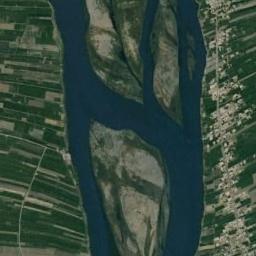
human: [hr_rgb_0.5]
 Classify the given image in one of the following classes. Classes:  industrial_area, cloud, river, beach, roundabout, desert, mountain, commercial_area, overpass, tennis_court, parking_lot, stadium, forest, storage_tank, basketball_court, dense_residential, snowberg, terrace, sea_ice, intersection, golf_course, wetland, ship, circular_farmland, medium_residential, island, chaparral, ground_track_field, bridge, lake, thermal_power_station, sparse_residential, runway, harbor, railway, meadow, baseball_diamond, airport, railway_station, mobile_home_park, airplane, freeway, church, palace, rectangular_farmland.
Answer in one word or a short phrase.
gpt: river